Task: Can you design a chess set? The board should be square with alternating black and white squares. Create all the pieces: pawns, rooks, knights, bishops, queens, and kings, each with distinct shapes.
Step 442:
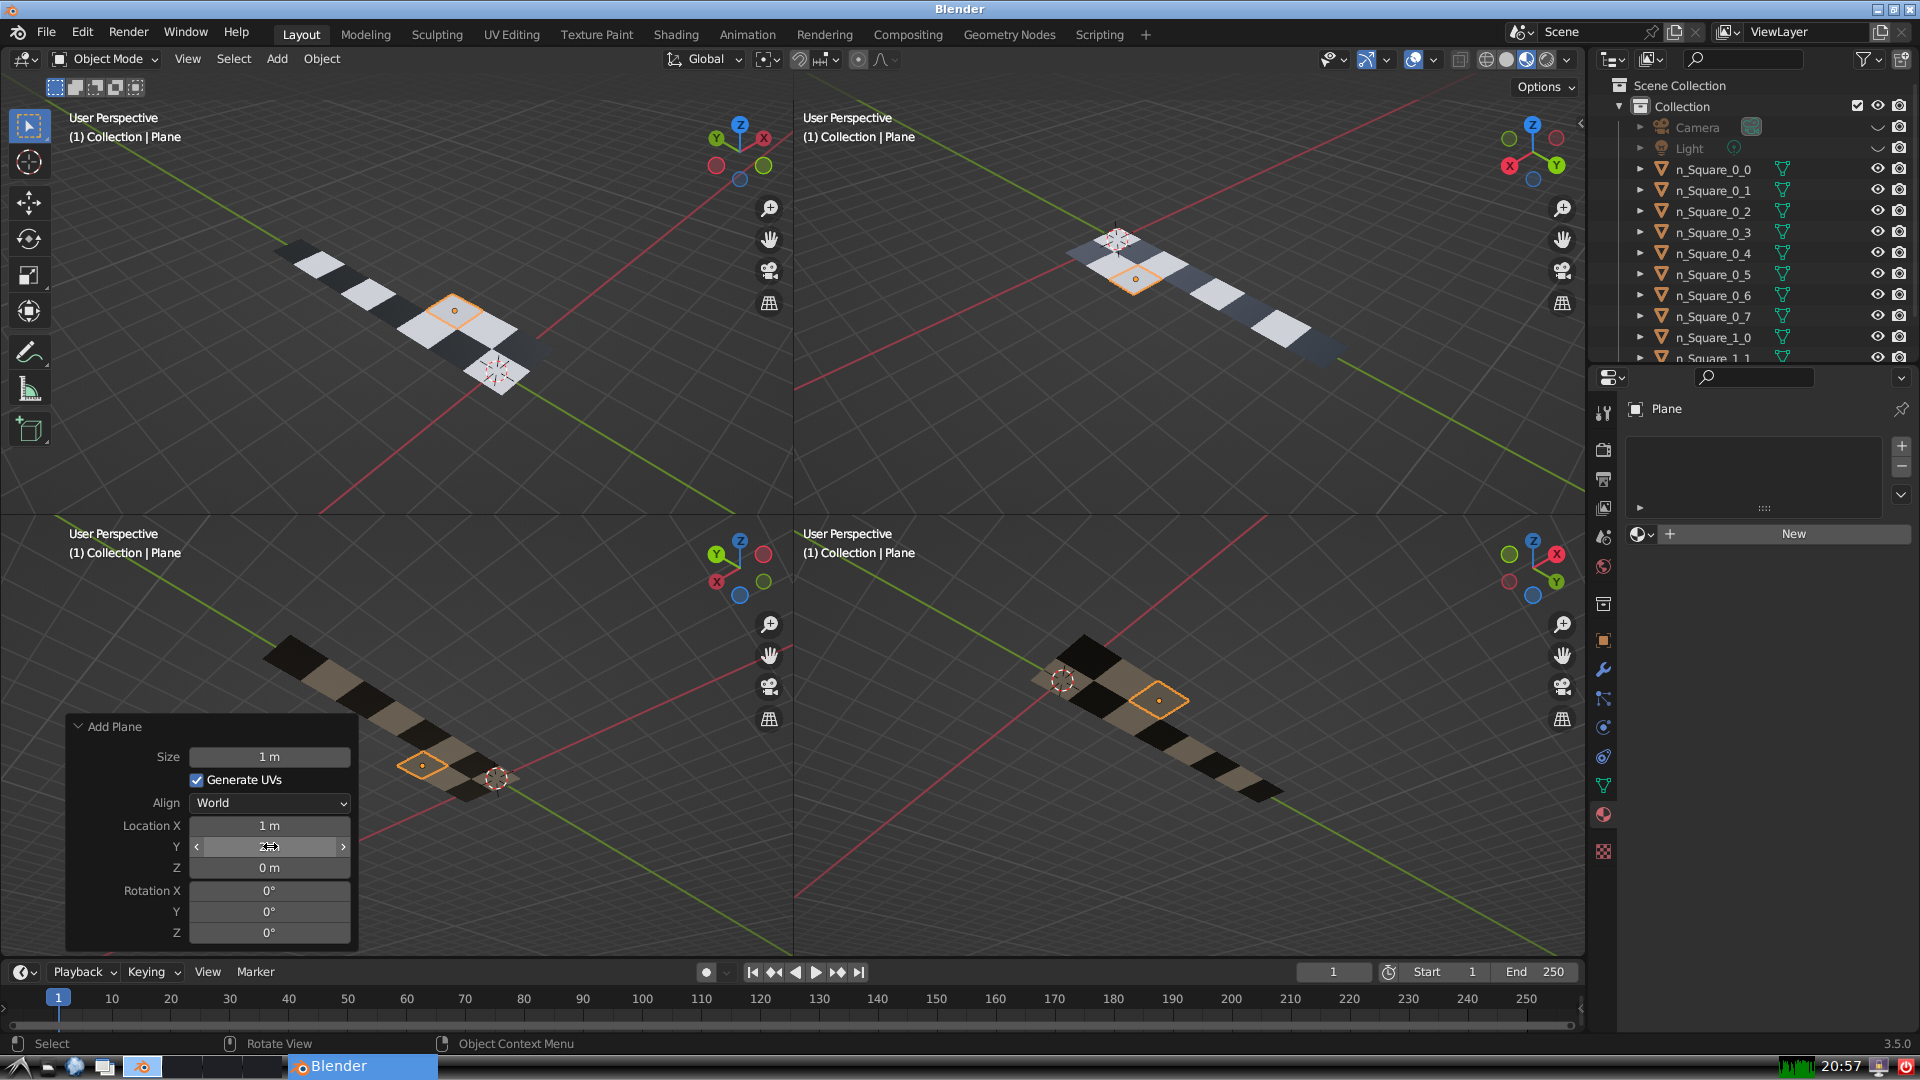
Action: {"mouse_move": [270, 867]}